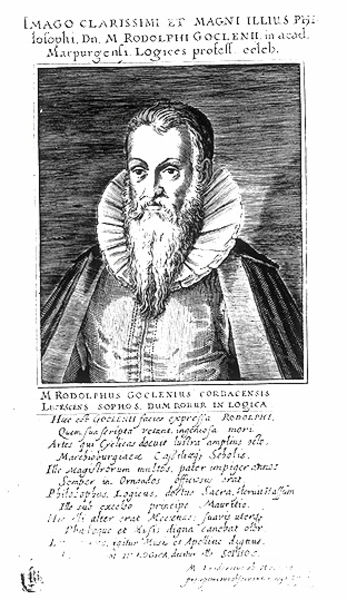
Titel: Bildnis des Rudolph Göckel
Künstler: Jacob van der  (1573) Heyden
Institution: (Seriendruck)
Schlagwörter: mann, umhang, weiß, grau, haar, nase, schwarz, zeichnung, blick, alt, anzug, bart, hemd, augen, bluse, falten, kleidung, kragen, mensch, vollbart, bild, bildnis, hals, halskrause, mühlsteinkragen, portrait, porträt, gewand, haare, mantel, stoff, adel, blatt, knopf, nlick, holzschnitt, schrift, papier, grafik, rand, ernst, ramen, robe, edel, weste, buch, rechteck, druck, schnitt, schwarz weiß, radierung, stich, portait, seite, text, buchstaben, beschriftung, krause, spitzbart, tinte, halbprofil, portät, mittelalter, haaransatz, gelehrter, emblem, kupferstich, schwar, lettern, englisch, latein, vasari, lateinisch, kalligraphie, ätzung, berühmt, imago, rudolph, steie, 16. jh, clarissimi, rodolphus, portat, cordacenses